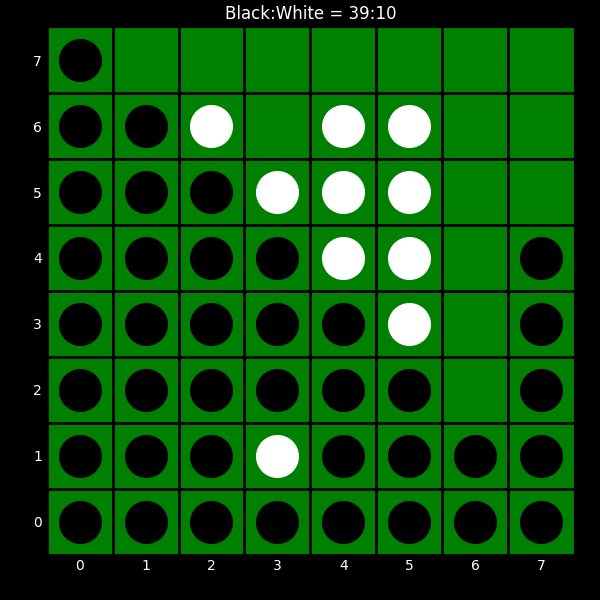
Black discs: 39
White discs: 10